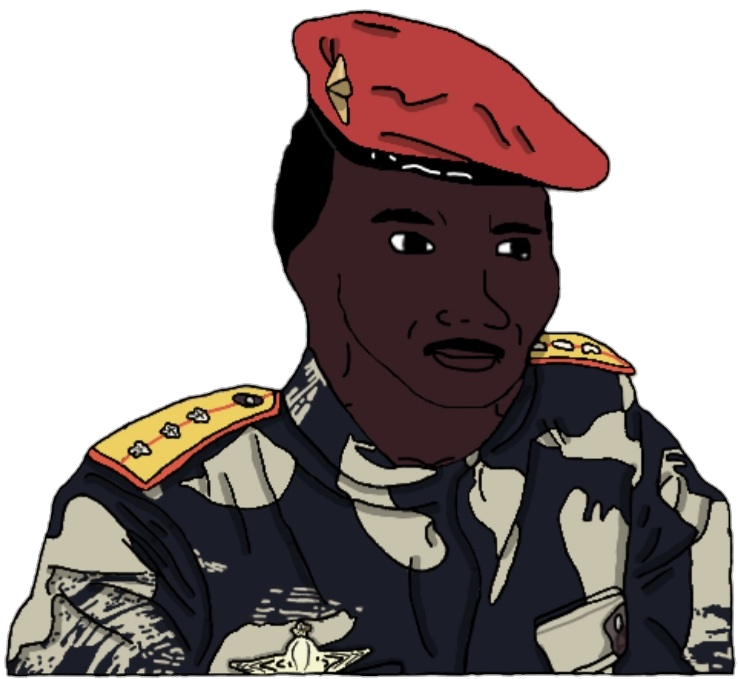
Label: 5_Blackjak